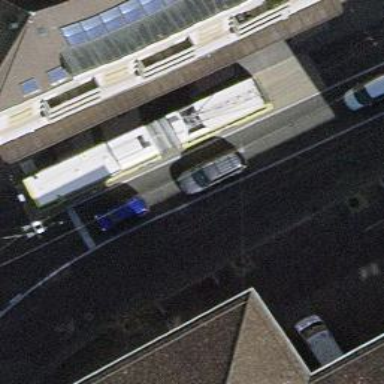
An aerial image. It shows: Bus stop with platform for public transport.